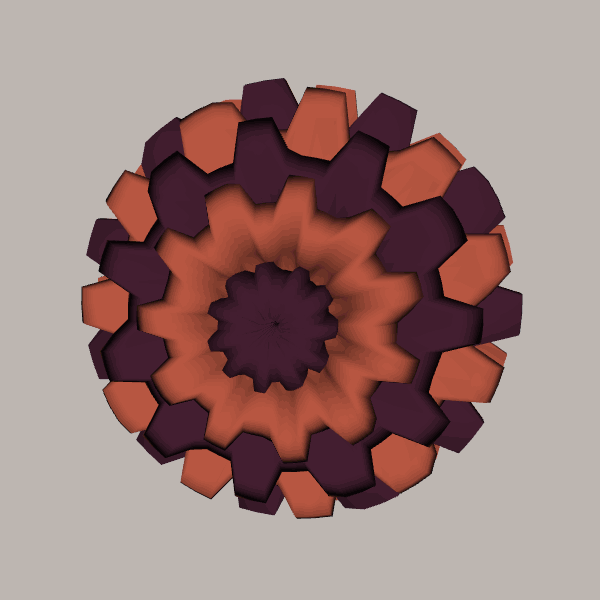
Background: light